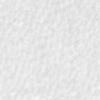
Label: no_change